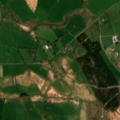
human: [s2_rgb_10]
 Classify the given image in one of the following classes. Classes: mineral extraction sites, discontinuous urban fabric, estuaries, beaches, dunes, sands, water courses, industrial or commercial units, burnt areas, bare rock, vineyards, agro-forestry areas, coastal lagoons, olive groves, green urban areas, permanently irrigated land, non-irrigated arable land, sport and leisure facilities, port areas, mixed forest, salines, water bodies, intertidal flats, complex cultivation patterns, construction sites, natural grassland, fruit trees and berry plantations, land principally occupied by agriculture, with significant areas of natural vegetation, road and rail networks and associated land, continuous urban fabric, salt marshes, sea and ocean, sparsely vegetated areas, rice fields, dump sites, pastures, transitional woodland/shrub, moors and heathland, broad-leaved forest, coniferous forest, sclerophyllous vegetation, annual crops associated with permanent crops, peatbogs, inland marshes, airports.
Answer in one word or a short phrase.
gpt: pastures, land principally occupied by agriculture, with significant areas of natural vegetation, transitional woodland/shrub, peatbogs